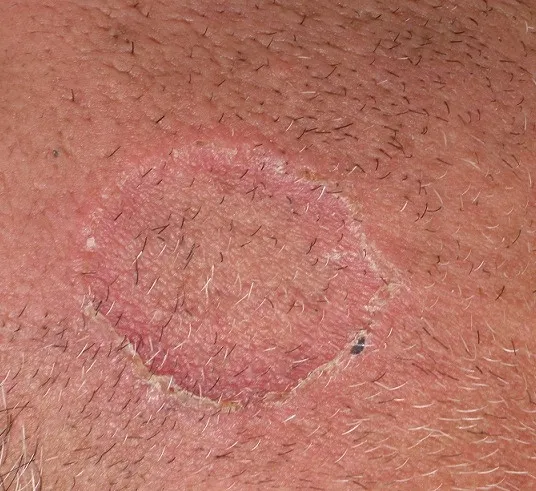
Erythematous annular lesion of the left cheek, with well-demarcated keratotic and filiform border.
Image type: medical_photograph (skin_photograph)